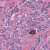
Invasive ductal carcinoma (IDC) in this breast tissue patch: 1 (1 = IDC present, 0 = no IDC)